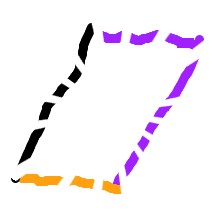
Shape: parallelogram